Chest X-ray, PA view. Patient: 17 years old, sex M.
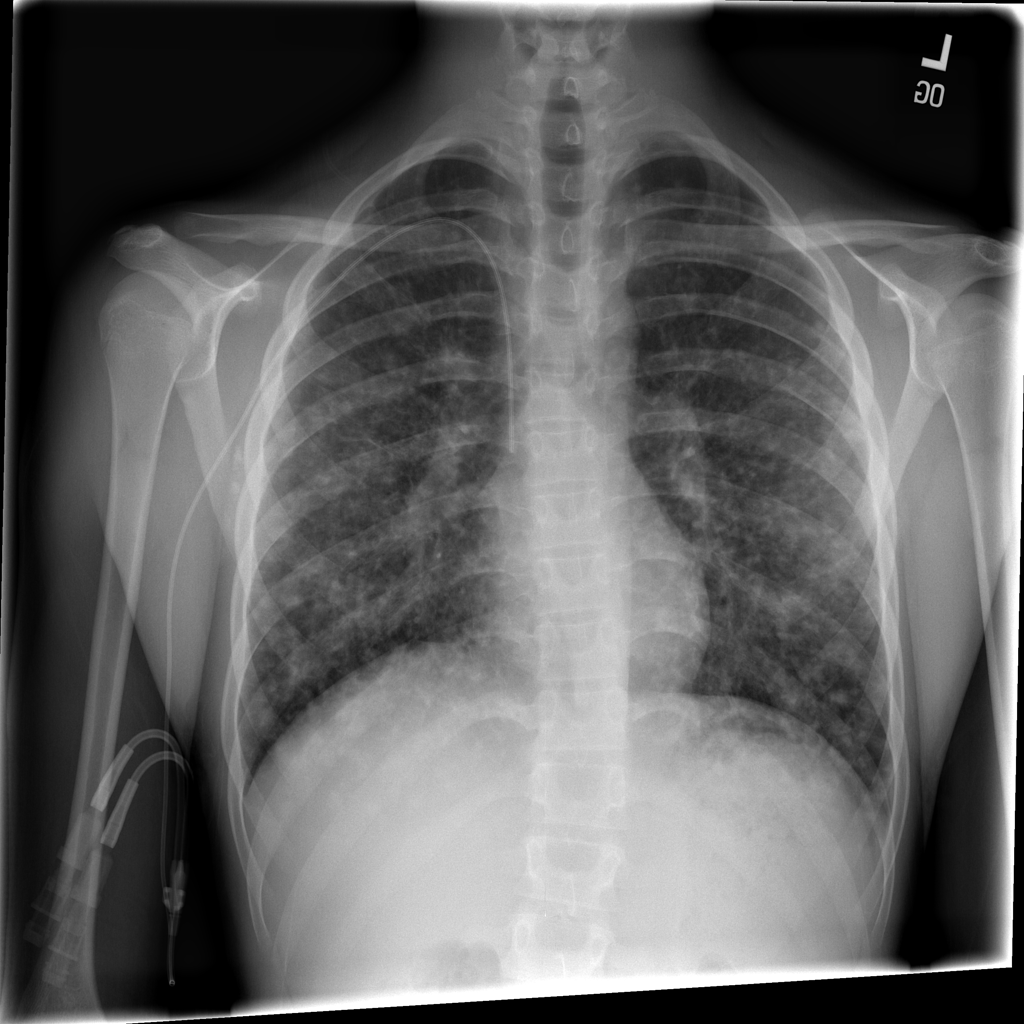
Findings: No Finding